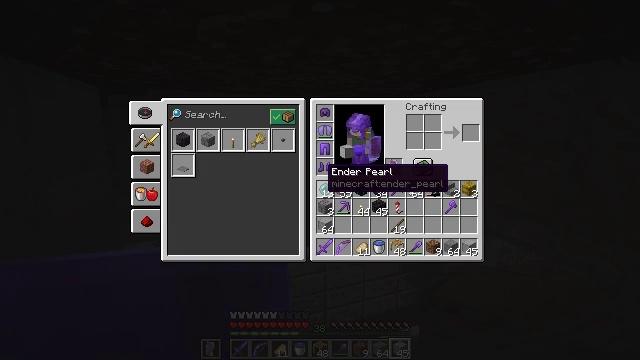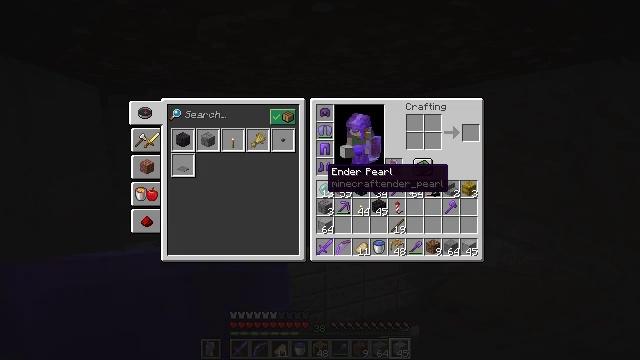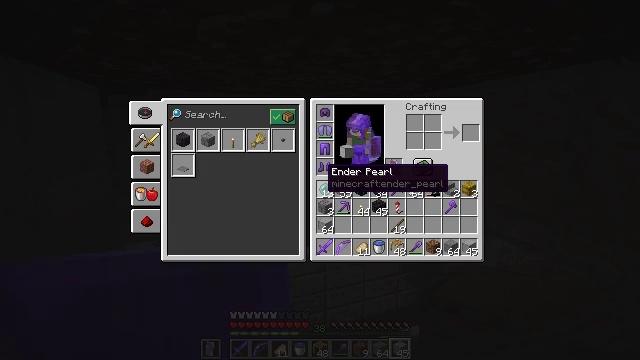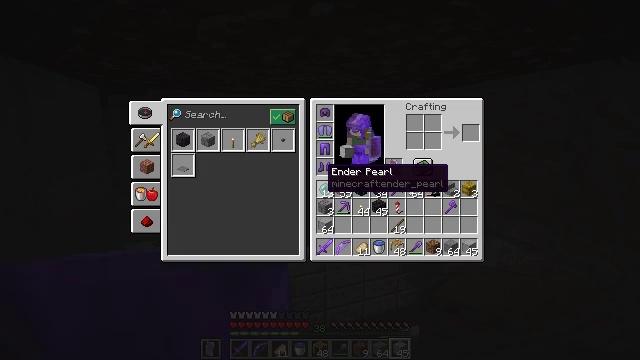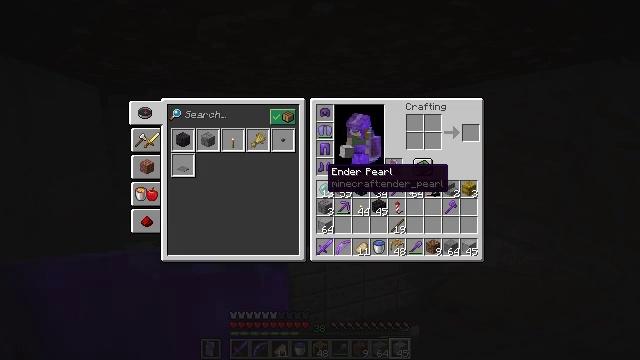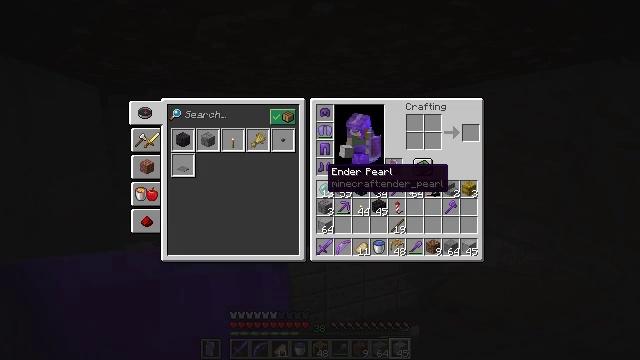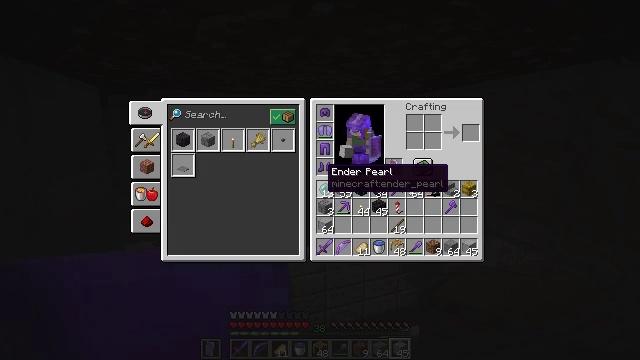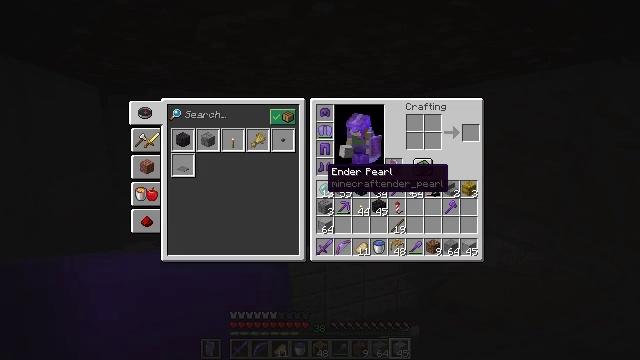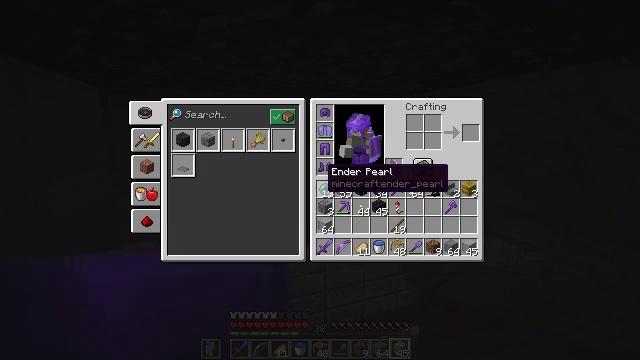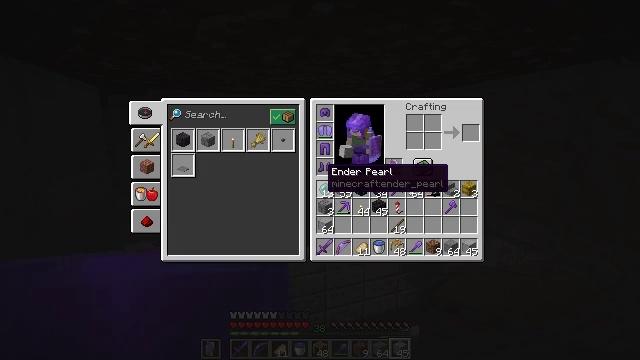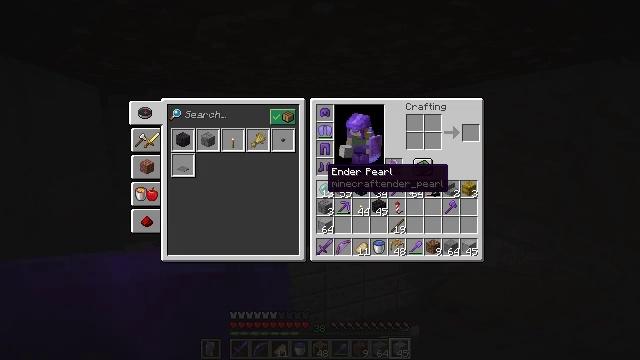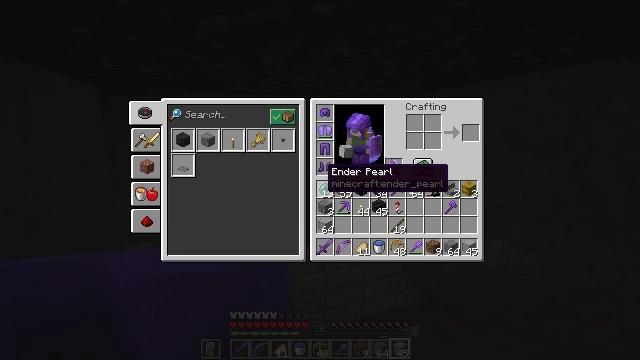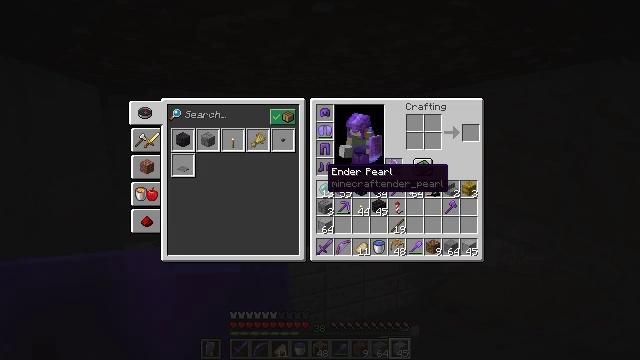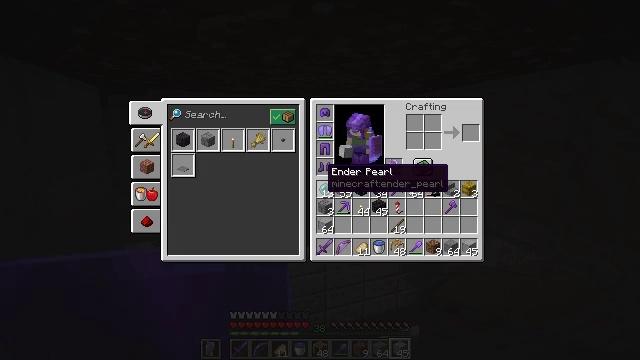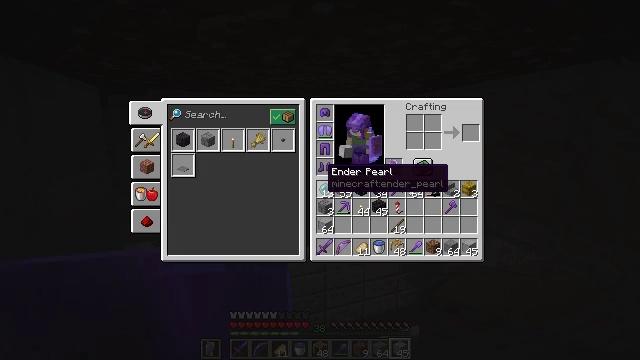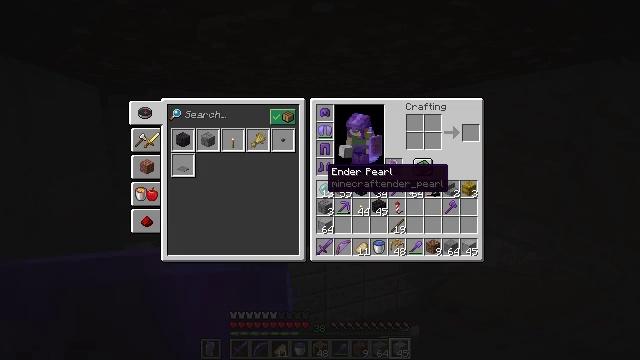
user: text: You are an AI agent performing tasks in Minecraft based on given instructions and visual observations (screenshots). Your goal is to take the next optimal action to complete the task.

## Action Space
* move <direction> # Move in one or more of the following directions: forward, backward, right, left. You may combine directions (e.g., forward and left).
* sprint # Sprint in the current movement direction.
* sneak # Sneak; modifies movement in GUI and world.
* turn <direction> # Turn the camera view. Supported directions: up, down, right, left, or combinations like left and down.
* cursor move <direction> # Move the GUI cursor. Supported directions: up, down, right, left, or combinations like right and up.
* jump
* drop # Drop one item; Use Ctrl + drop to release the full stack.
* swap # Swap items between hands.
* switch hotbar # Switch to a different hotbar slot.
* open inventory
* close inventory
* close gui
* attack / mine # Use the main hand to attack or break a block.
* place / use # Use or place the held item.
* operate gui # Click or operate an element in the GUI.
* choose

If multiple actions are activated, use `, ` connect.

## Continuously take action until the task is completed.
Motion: motion action
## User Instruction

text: Use the crafting table to craft a smooth stone slab.
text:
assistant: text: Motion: no_op
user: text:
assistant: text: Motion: no_op
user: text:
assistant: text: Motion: no_op
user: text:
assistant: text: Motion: no_op
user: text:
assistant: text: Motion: no_op
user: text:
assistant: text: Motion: no_op
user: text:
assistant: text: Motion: no_op
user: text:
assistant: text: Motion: no_op
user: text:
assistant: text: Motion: no_op
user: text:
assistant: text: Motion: no_op
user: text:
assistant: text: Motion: no_op
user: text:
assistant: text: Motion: no_op
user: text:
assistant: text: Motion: no_op
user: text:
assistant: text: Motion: no_op
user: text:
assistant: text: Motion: no_op
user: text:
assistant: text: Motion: no_op
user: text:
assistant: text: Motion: no_op
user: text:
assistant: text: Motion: no_op
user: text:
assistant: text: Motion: no_op
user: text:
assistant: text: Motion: no_op
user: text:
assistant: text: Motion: no_op
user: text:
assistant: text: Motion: no_op
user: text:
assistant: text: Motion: no_op
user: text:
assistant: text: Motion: no_op
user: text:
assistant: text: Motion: no_op
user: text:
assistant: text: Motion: no_op
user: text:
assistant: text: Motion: no_op
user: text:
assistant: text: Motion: no_op
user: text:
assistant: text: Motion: turn right
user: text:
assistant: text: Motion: turn right